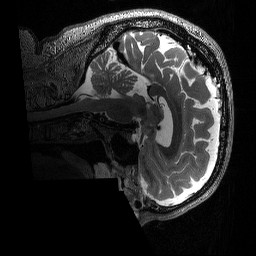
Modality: T2w
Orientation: sagittal
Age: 55
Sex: male
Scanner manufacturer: siemens
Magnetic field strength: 3 T
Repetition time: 3.2 s
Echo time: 0.564 s